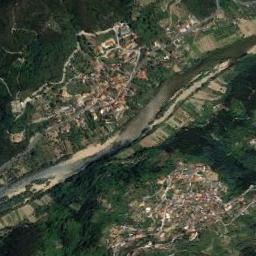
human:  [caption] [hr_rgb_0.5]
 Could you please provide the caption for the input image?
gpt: The yellow river is flanked by some fields and residential areas .

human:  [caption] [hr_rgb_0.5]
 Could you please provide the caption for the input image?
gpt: The river goes through houses and trees .

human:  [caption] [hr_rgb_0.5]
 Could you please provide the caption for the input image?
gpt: There are many trees on either side of the river .

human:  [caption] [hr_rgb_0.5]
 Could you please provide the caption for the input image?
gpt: A cyan river with green and tan mixed fields on both sides of the bank and a city with large buildings .

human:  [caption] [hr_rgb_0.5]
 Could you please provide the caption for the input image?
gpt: There are many buildings and green forests near the river .